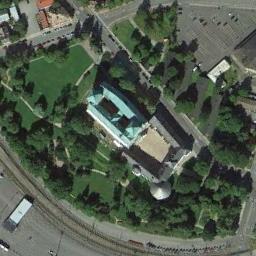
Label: palace